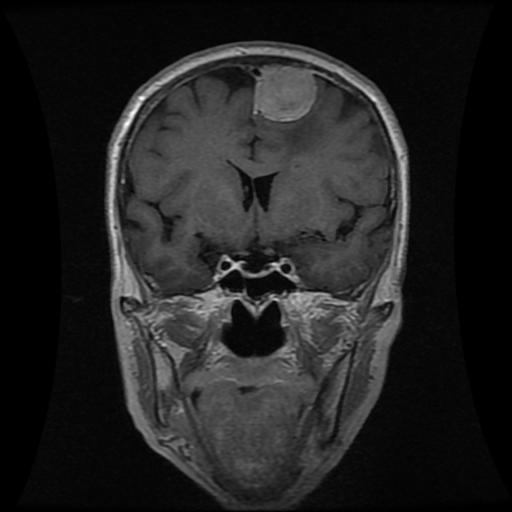
Label: meningioma